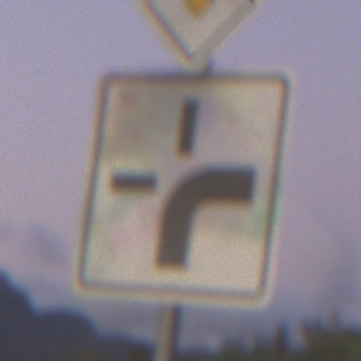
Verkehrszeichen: VerlaufVorfahrtsstrasse3
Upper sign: Vorfahrtsstrasse
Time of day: Dawn
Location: Outdoor (RoadRail)
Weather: Clear
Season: NotSpecified
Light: Natural